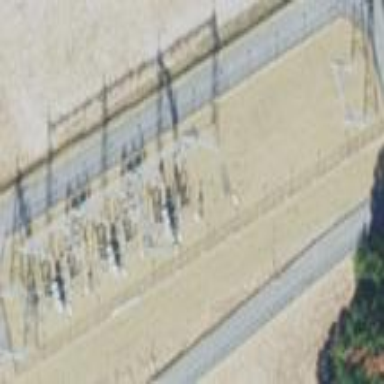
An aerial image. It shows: Power substation.